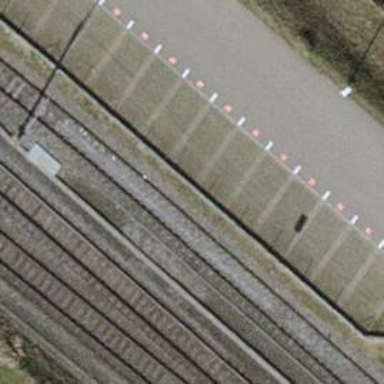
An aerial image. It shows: Siding railway track with electrified contact line.